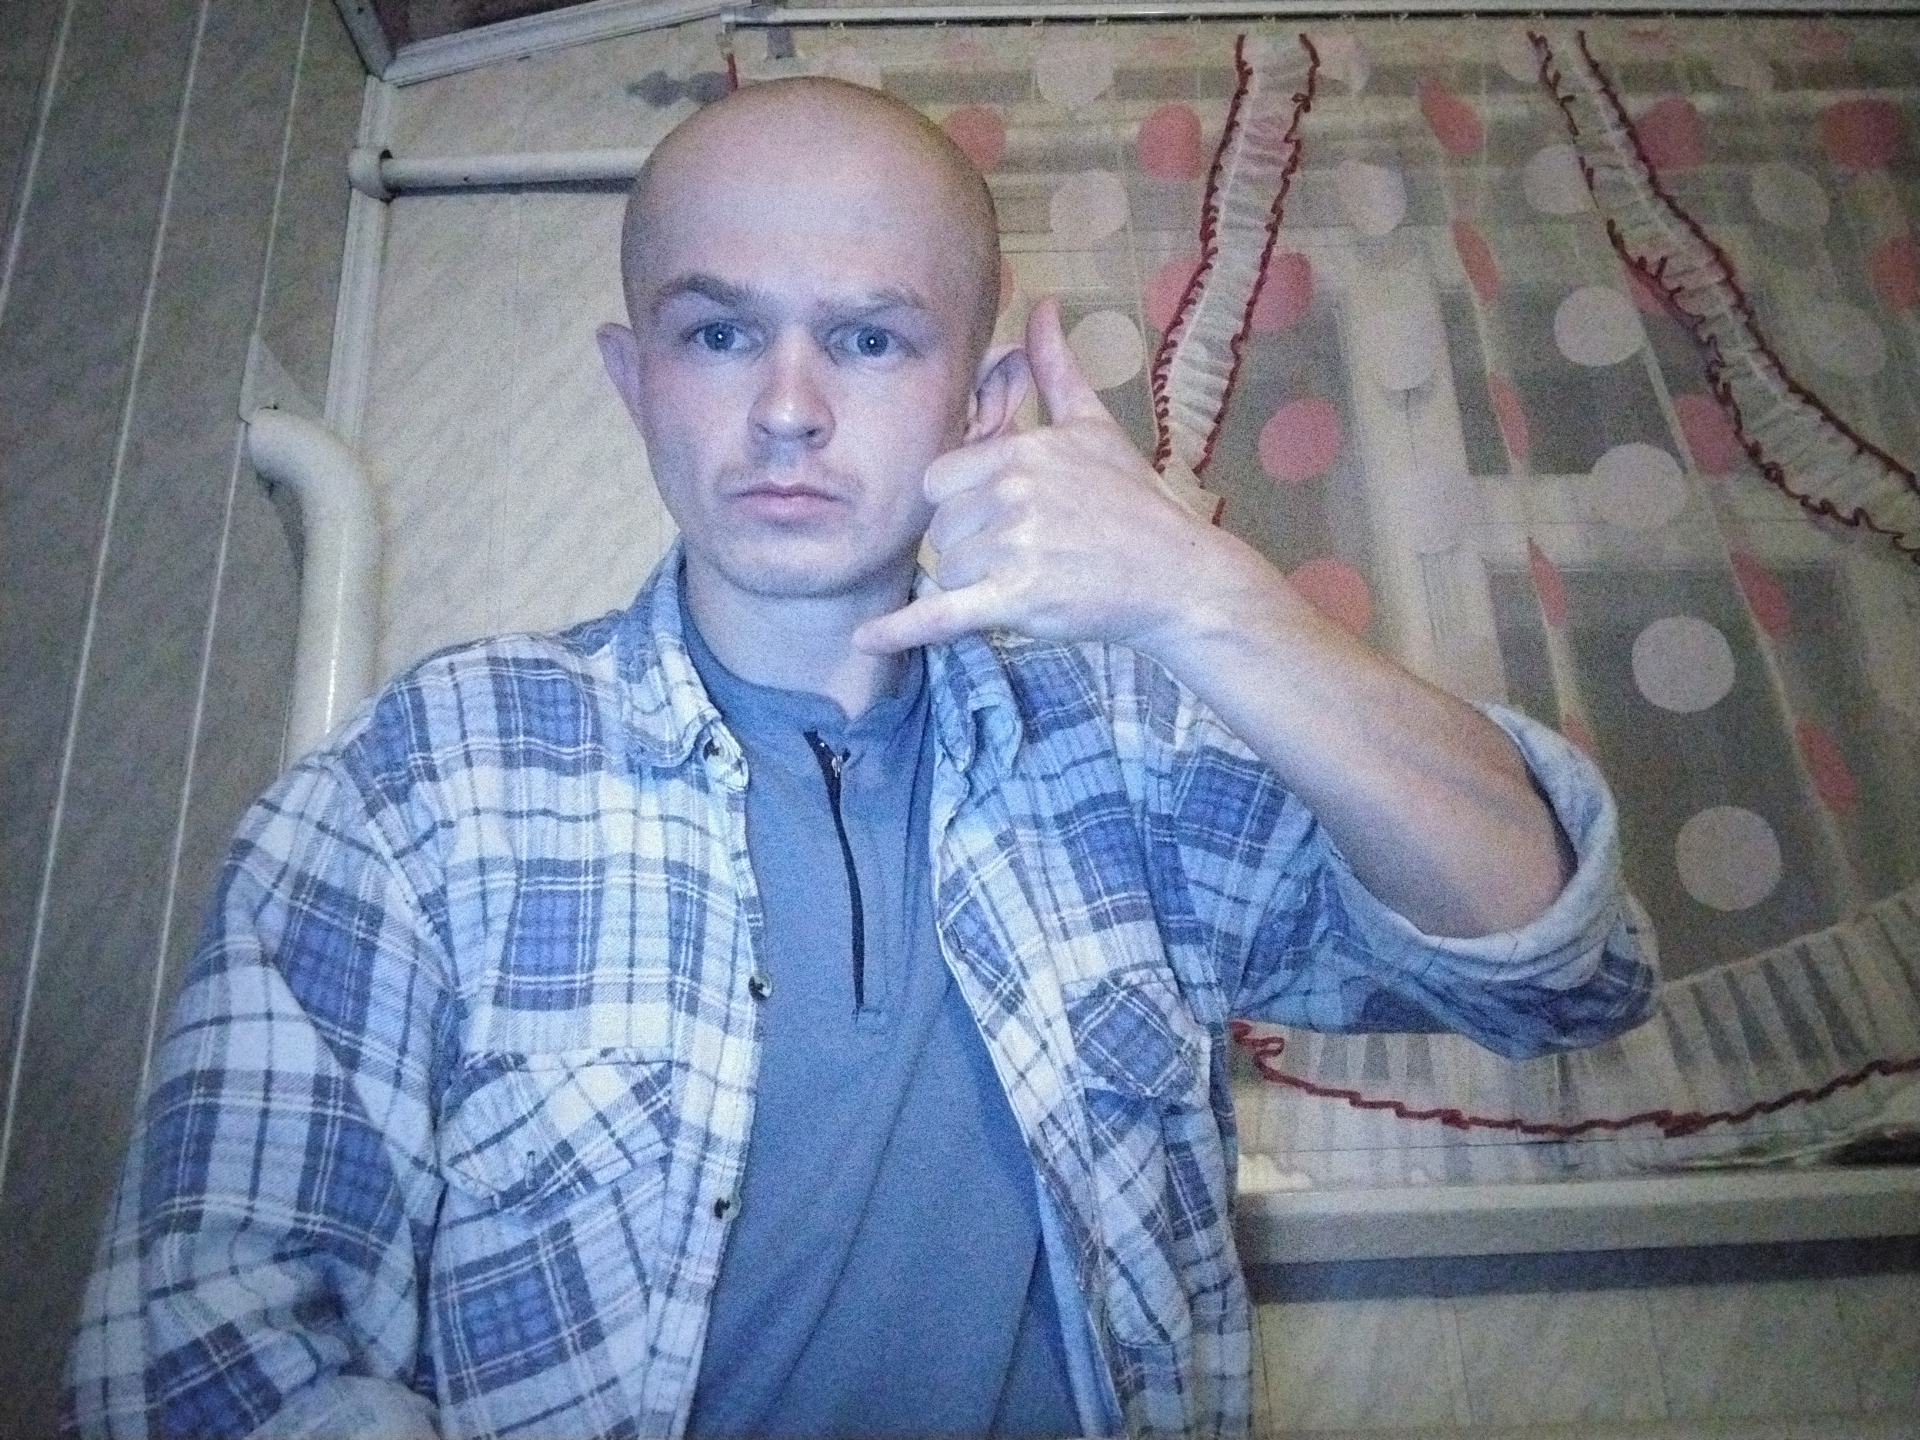
Label: noise